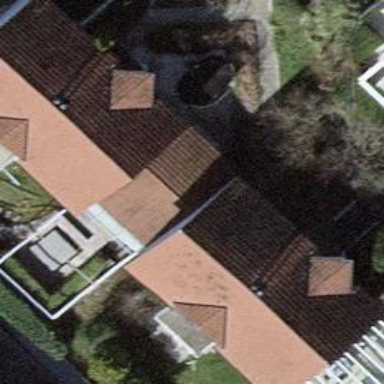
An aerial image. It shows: View of roof of building.